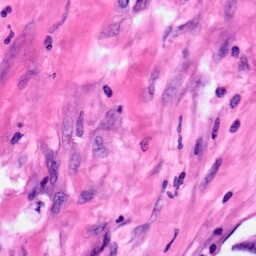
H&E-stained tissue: Pancreatic